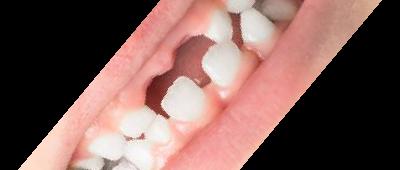
Condition: hypodontia